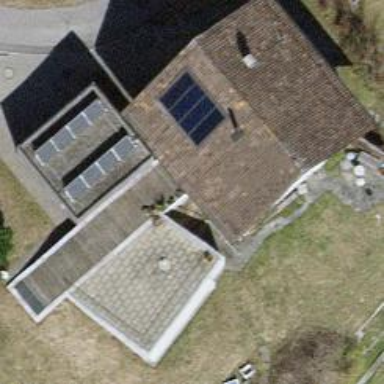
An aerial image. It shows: Simple house.